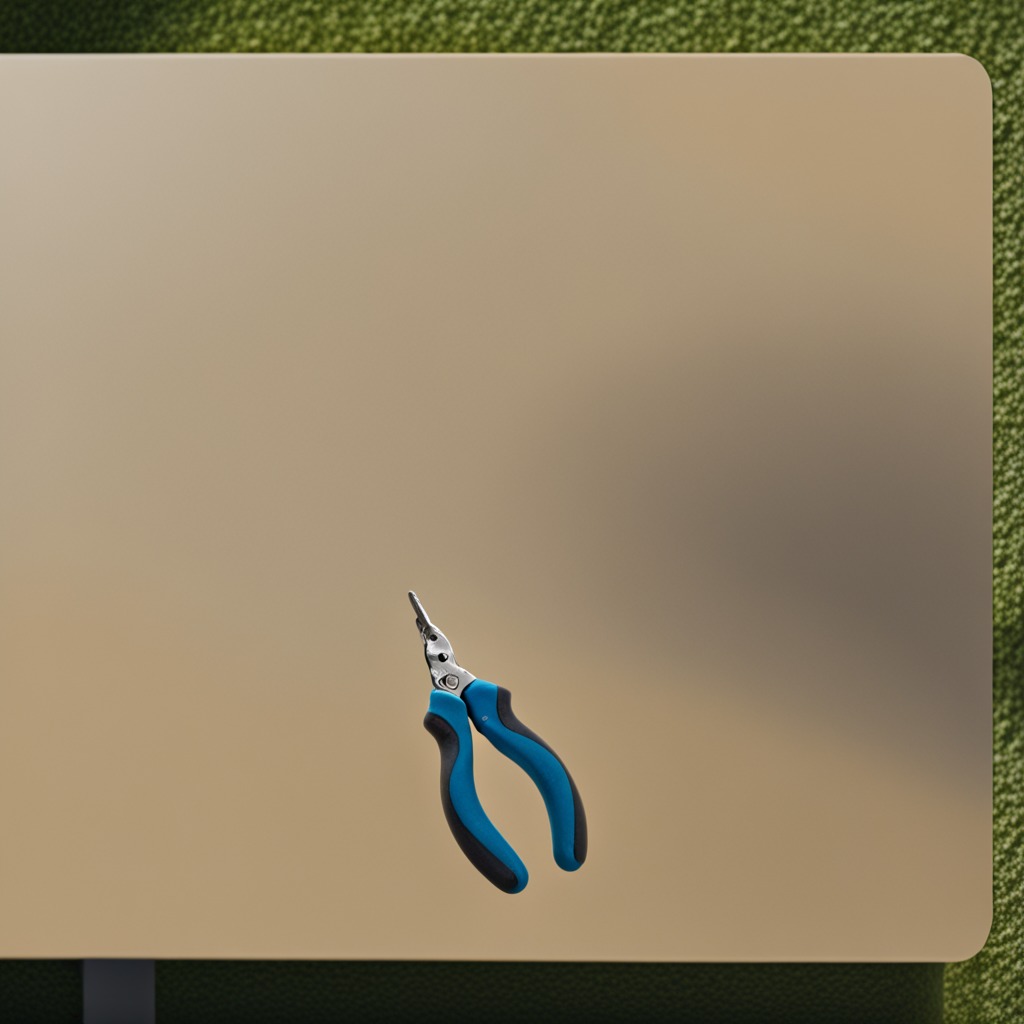
A plier lying on the textured surface of a clean utility table in a temporary outdoor tool station.